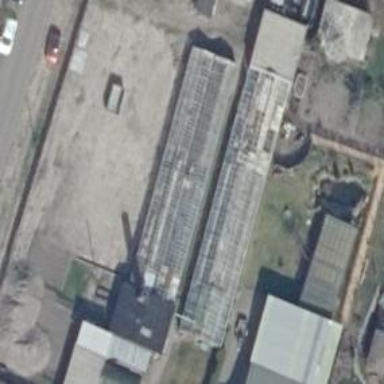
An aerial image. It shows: Greenhouse.